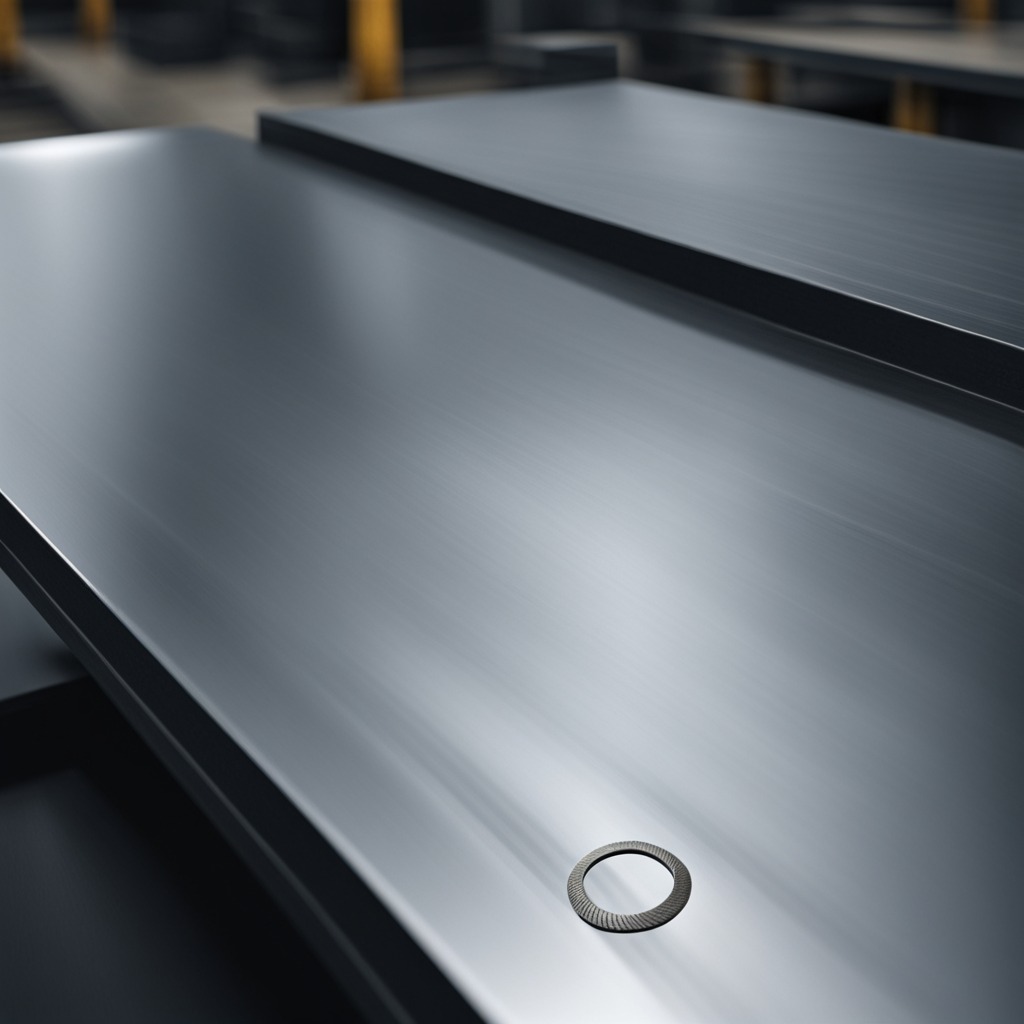
A flat metal washer is lying on the cold steel table in a mining workshop.